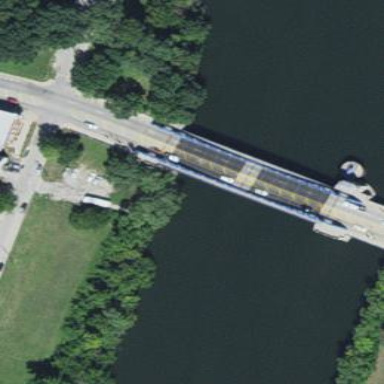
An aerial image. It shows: Man-made bridge.